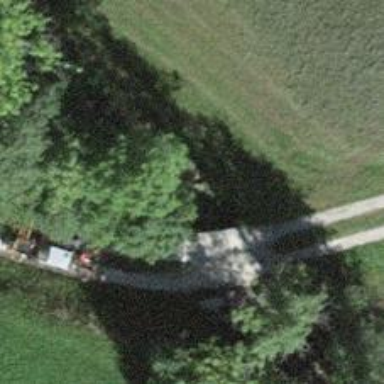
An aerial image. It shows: Culvert tunnel.